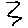
Label: zigzag